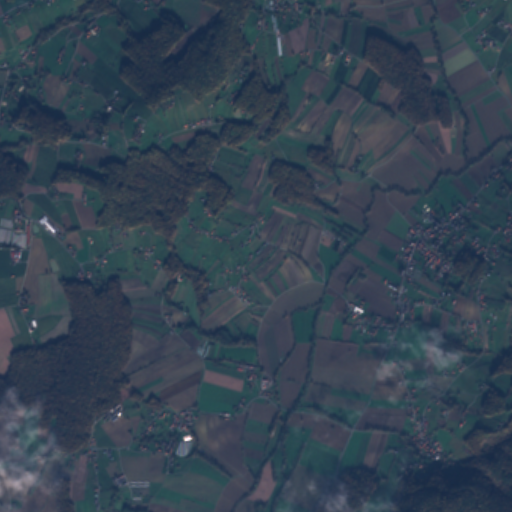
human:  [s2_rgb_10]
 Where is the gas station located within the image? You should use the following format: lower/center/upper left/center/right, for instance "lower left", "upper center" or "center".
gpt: The gas station is located in the center right of the image.
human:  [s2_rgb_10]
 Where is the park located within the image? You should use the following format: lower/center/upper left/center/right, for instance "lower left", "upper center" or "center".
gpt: The park is located in the center right of the image.
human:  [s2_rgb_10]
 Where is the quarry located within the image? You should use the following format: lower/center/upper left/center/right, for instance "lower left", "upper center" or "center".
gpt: The quarry is located in the lower right of the image.
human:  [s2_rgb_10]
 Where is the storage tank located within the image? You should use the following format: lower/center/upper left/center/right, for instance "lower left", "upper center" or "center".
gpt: The storage tank is located in the lower left of the image.
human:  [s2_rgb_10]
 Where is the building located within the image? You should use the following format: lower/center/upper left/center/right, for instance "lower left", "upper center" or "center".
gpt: There is no building in the image.